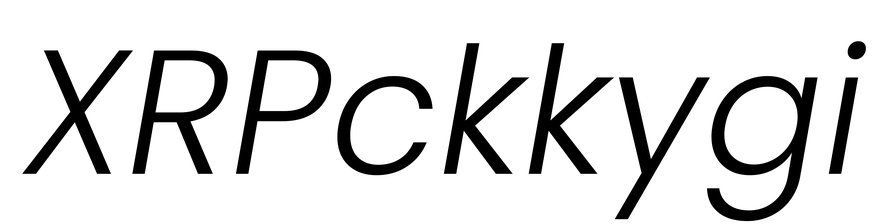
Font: Poppins-LightItalic